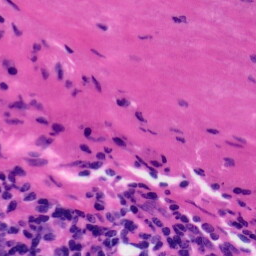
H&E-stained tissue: Tonsil